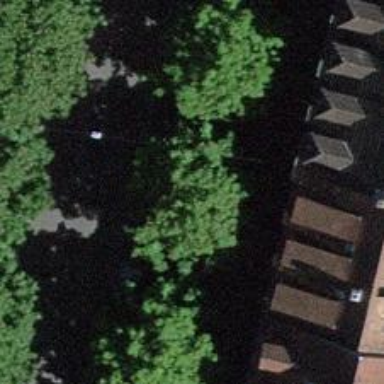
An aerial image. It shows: Avenue of broadleaved trees.